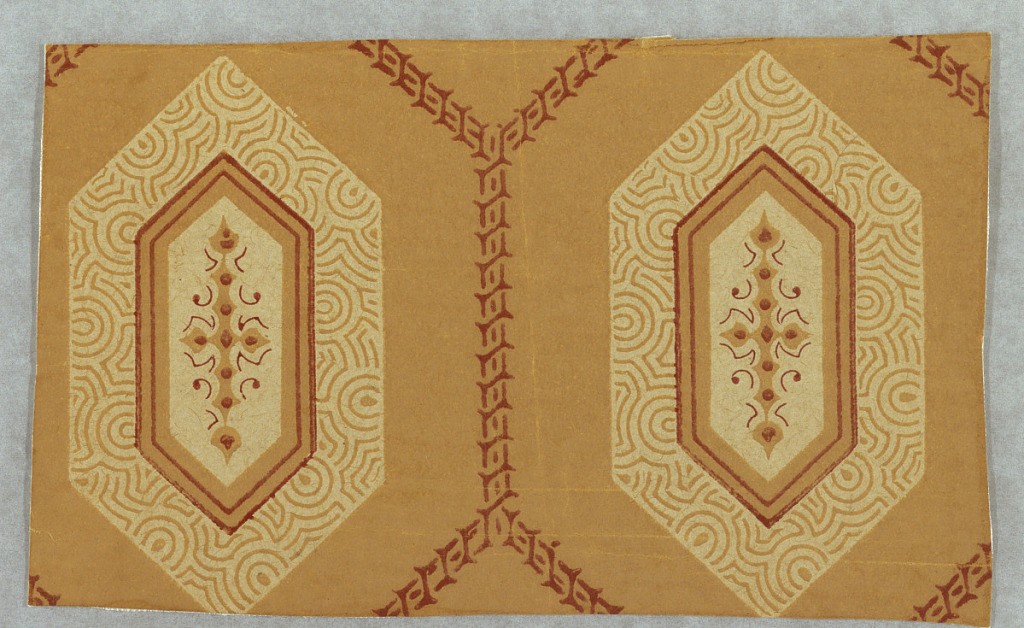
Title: Sidewall
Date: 1850–1900
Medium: Machine-printed
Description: Hexagon motif with light tan center containing a tiny pencil line design indark tan and old red. Border of hexagon also in light tan with a pencil line design of circles in deep tan. Between the hexagon is a continuous rope-like line in deep red.